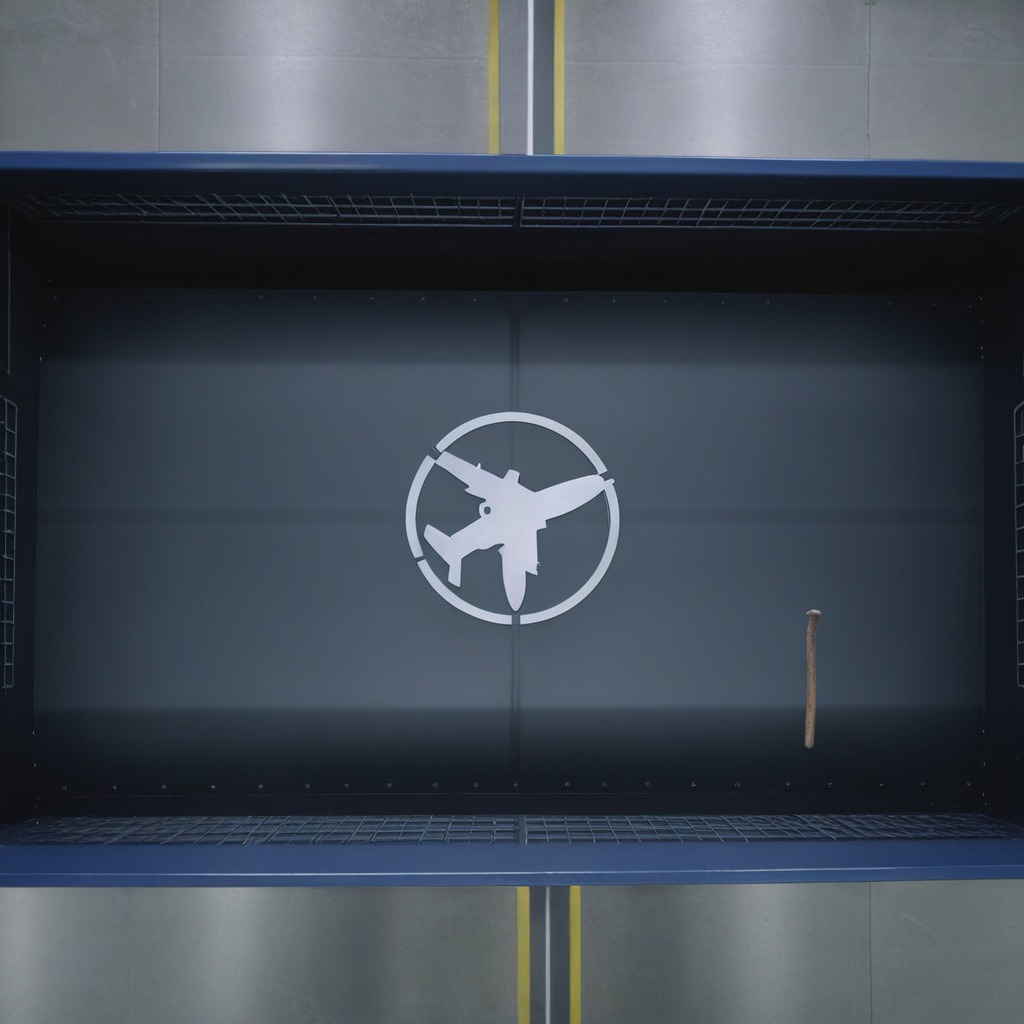
An iron nail is lying on the toolbox surface in an airplane hangar workshop 8K.